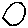
Label: circle